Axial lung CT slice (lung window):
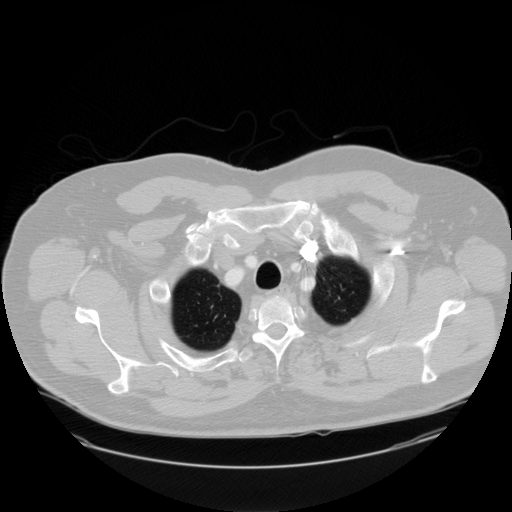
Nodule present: no